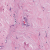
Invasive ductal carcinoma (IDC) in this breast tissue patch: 0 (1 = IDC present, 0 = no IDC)